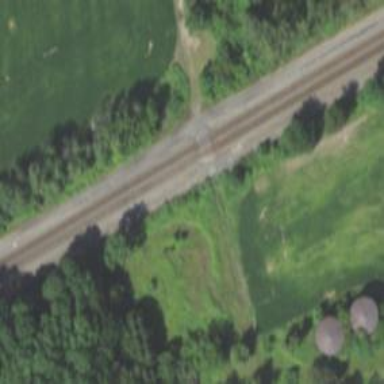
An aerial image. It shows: Railway track.